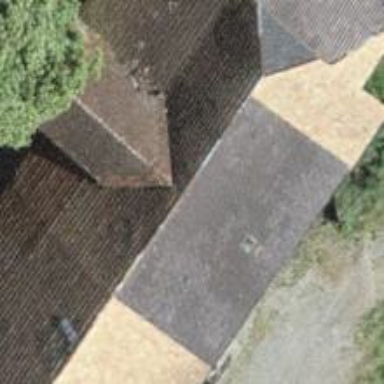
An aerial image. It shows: Farm building.